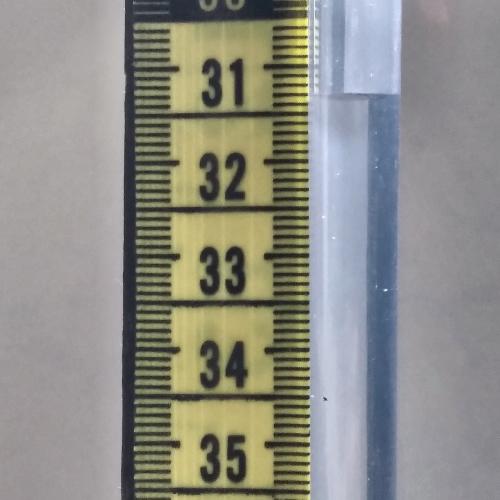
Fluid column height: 31.3 cm